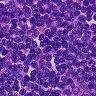
Metastatic tissue present: no